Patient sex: F
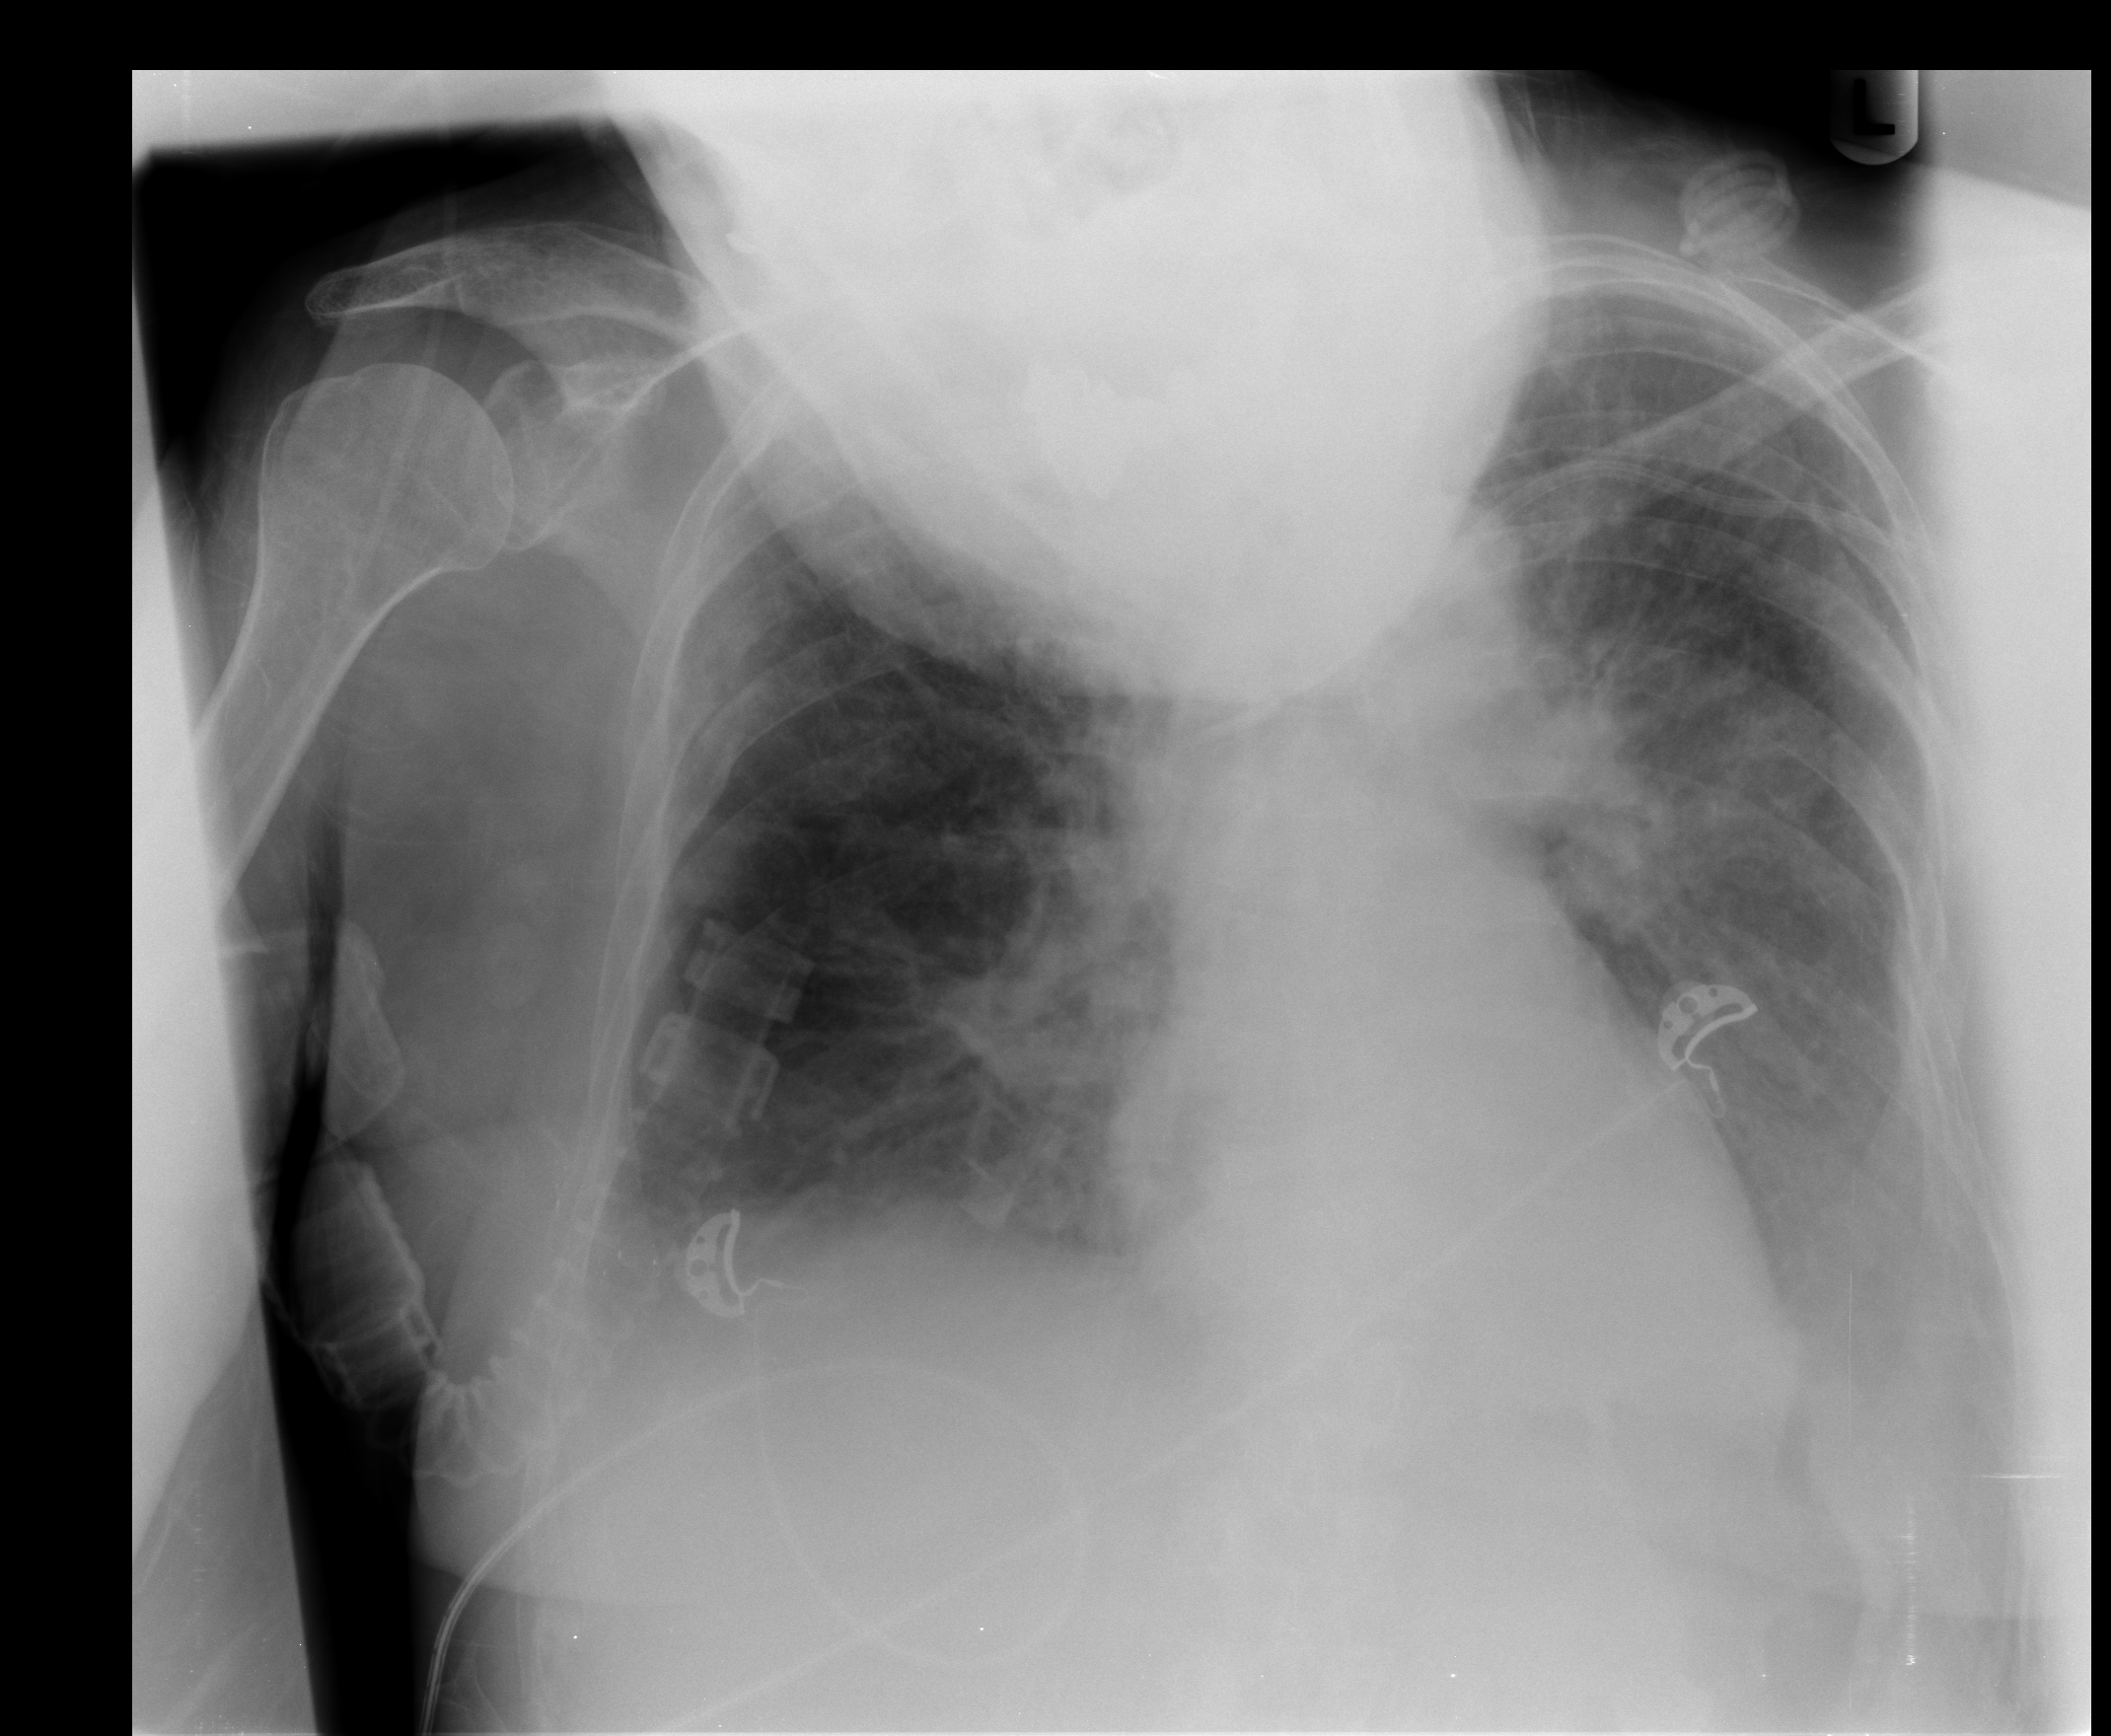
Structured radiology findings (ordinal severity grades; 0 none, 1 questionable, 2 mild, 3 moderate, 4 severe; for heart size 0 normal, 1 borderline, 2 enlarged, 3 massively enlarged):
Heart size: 1
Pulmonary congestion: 3
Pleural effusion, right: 2
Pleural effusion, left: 2
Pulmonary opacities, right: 0
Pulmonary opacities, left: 2
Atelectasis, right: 0
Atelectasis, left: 2